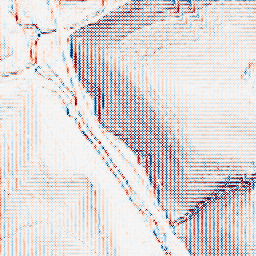
Category: wavelet
Decomposition family: wavelet_biorthogonal
Decomposition parameters: wavelet: bior1.3
level: 1
Upsampling method: sinc_blackman
Upsampling parameters: scale: 2
kernel_size: 4
Upsampling scale: 2